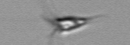
Label: Calciopappus